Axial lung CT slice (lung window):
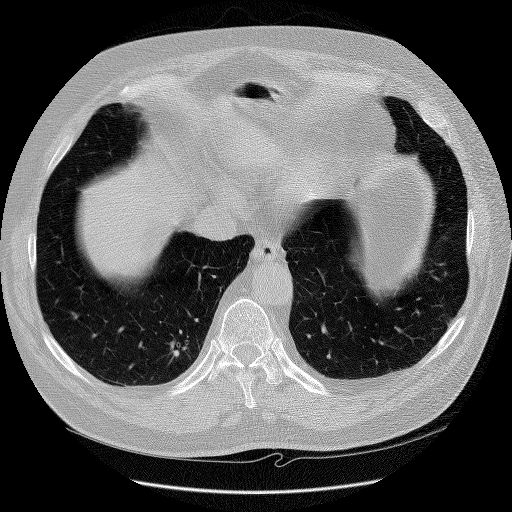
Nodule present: no